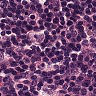
Metastatic tissue present: no